Question: I'm trying to draw 5 different textures on the screen, but I can't seem to make the alpha work. Textures are rendered fine if there is no alpha, but when there is, there's a really weird "effect".
Ok, first off I call 'draw' to all 5 of my textures with opacity (in the given order): '0.5','1.0','0.5','1.0','0.5'. But when I start the app I actually get '1.0','0.5','1.0','0.5','1.0' like there's an offset of 1. That's not all that's weird. About a half of second after my app launches the very first texture gets opacity of '0.5', even weirder is that this is not happening on the second 'draw' method, but somewhere between the first and second call to 'draw'. How is this even possible?
This is the final result (it should be '0.5','1.0','0.5','1.0','0.5', but as you can see it's not even close):

Now for some code (I've skipped some unrelevant parts).
Creating the surface:
'''
public void onSurfaceCreated(GL10 gl, EGLConfig config)
{
// Textures are being loaded in here, which is just fine (code skipped)
gl.glEnable(GL10.GL_TEXTURE_2D);
gl.glShadeModel(GL10.GL_SMOOTH);
gl.glClearColor(1.0f, 0.0f, 0.0f, 1.0f);
gl.glClearDepthf(1.0f);
gl.glEnable(GL10.GL_DEPTH_TEST);
gl.glDepthFunc(GL10.GL_LEQUAL);
gl.glEnable(GL10.GL_BLEND);
gl.glBlendFunc(GL10.GL_SRC_ALPHA, GL10.GL_ONE_MINUS_SRC_ALPHA);
}
'''
Updating the surface:
'''
public void onSurfaceChanged(GL10 gl, int width, int height)
{
// Here I pass width & height to my texture objects for future reference (code skipped)
gl.glViewport(0, 0, width, height);
gl.glOrthof(0, width, height, 0, 0, 1);
gl.glMatrixMode(GL10.GL_MODELVIEW);
gl.glLoadIdentity();
}
'''
Drawing:
'''
public void onDrawFrame(GL10 gl)
{
gl.glClear(GL10.GL_COLOR_BUFFER_BIT | GL10.GL_DEPTH_BUFFER_BIT);
gl.glLoadIdentity();
// Here I call draw of each texture object
}
'''
Draw method of the texture object:
'''
public void draw(GL10 gl)
{
gl.glBindTexture(GL10.GL_TEXTURE_2D, textures[0]);
gl.glEnableClientState(GL10.GL_VERTEX_ARRAY);
gl.glEnableClientState(GL10.GL_TEXTURE_COORD_ARRAY);
gl.glFrontFace(GL10.GL_CW);
gl.glVertexPointer(3, GL10.GL_FLOAT, 0, vertexBuffer);
gl.glTexCoordPointer(2, GL10.GL_FLOAT, 0, textureBuffer);
gl.glDrawArrays(GL10.GL_TRIANGLE_STRIP, 0, vertices.length / 3);
gl.glDisableClientState(GL10.GL_VERTEX_ARRAY);
gl.glDisableClientState(GL10.GL_TEXTURE_COORD_ARRAY);
gl.glTexEnvf(GL10.GL_TEXTURE_ENV, GL10.GL_TEXTURE_ENV_MODE, GL10.GL_MODULATE);
gl.glColor4f(1.0f, 1.0f, 1.0f, this.alpha); // This is where the magic doesn't happen (:
}
'''
I've skipped the part where I create vertex/texture buffers and load the textures, that part follows this <URL> and seems to work just fine.
So.. what do you think am I missing? What could be the cause to this weird issue?
If I must guess, I'd say it's some weird hardcore OpenGL issue/bug or more like a flag I forgot to raise or something like that. It can't be the order of drawing or anything like that, I've double checked it all. I've also tried setting say '0.5f' as opacity to each texture and it works perfectly, the problem only happens whenever the opacity of the textures differ from each other. I also don't think, that the weird between-draw flicker can be caused by user code, it's gotta be some OpenGL weirdness.
I must point out that I am using a 3rd party library to pack all of this GL magic into a live wallpaper, it's this awesome lib: <URL>
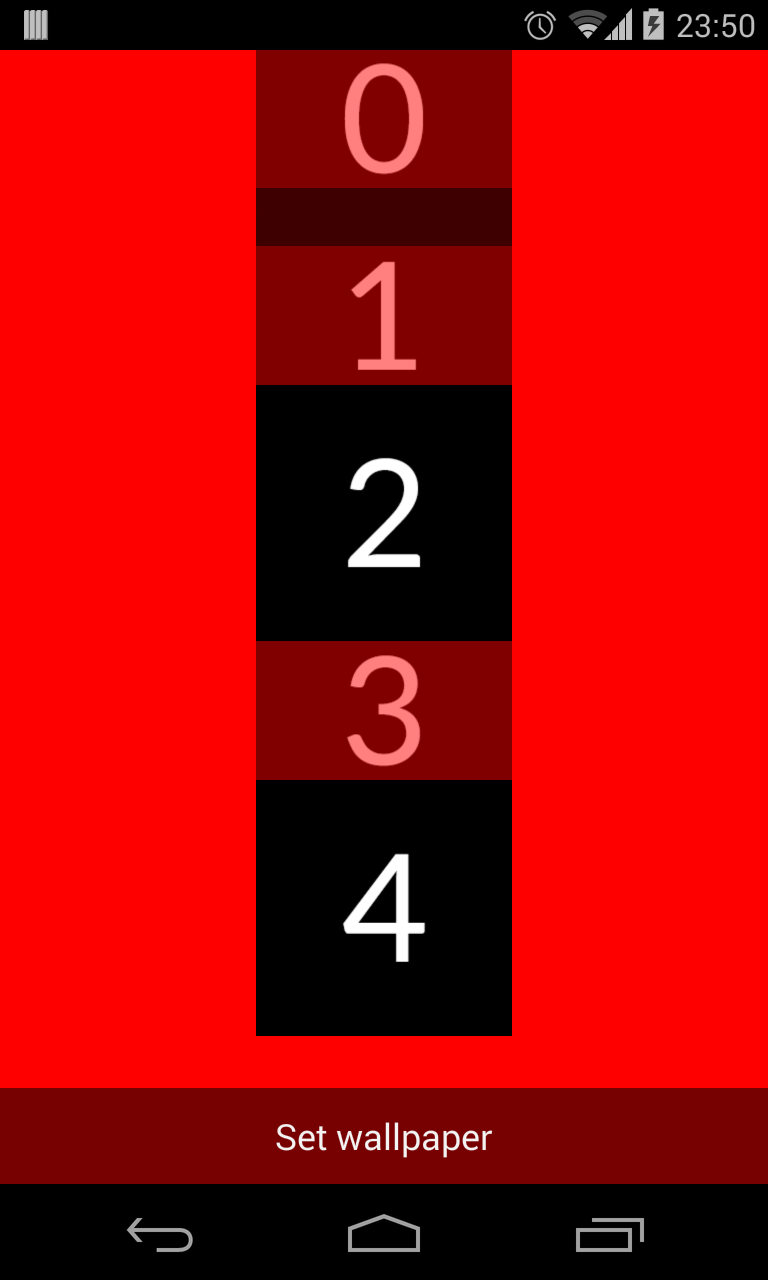
Answer: Why is the place where the magic happens not before the draw call? The default colour value is (1,1,1,1) so at first your start with alpha at 1.0, then you draw the texture and set the alpha to .5 and draw the 2nd texture with this value still set... Ergo the strange offset effect.
When the last texture is drawn you have an alpha of 1.0 (from the one before) and then set it to .5 which is used to draw the first texture in the next refresh: Since the alpha changes from 1.0 to .5 on the top most element it flickers. In the end you clearly get the result seen on the image you posted.
So this truly is where the magic happens:
'''
gl.glColor4f(1.0f, 1.0f, 1.0f, this.alpha); // This is where the magic doesn't happen
'''
So try removing that line and try it like this:
'''
gl.glColor4f(1.0f, 1.0f, 1.0f, this.alpha); // This is where the magic does happen
gl.glDrawArrays(GL10.GL_TRIANGLE_STRIP, 0, vertices.length / 3);
gl.glColor4f(1.0f, 1.0f, 1.0f, 1.0f); // Low mana, stop the magic
'''